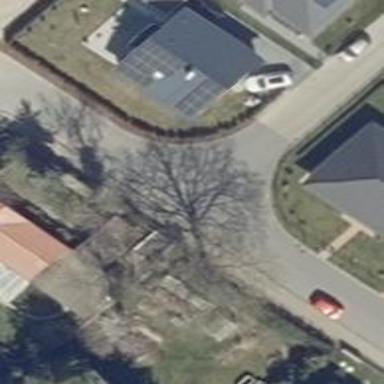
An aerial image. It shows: Asphalt road in residential area.